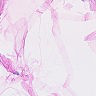
Metastatic tissue present: no